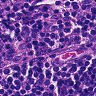
Metastatic tissue present: no